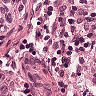
Metastatic tissue present: no